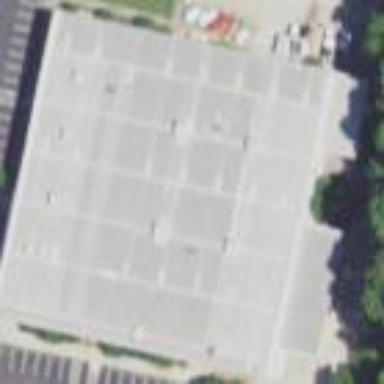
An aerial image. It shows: Commercial building.